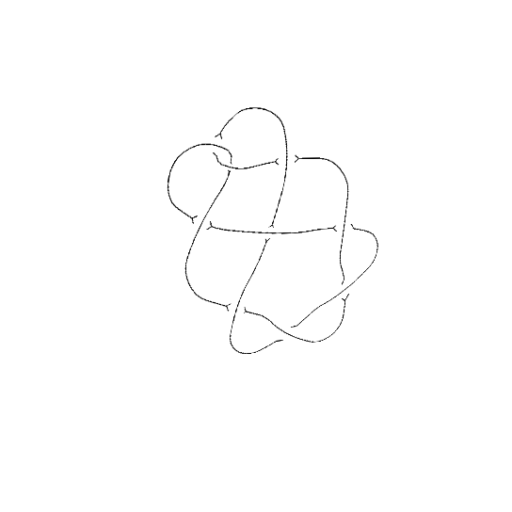
Crossing number: 9